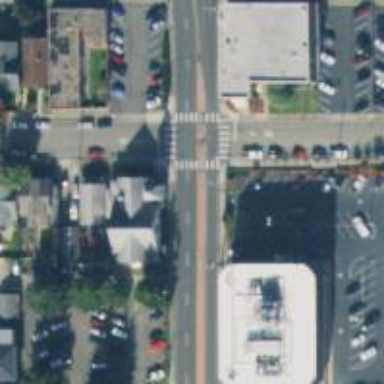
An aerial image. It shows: Pedestrian crossing with zebra markings on footway.